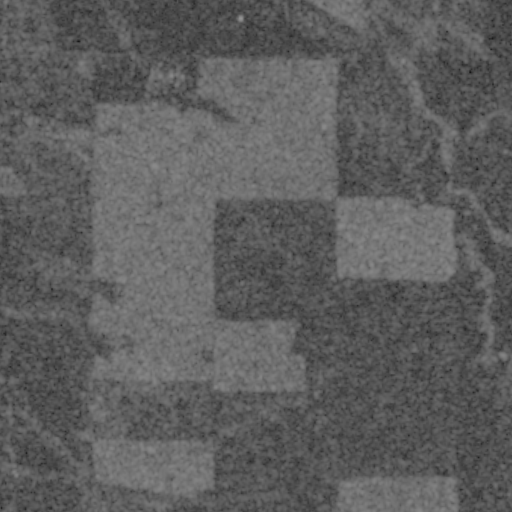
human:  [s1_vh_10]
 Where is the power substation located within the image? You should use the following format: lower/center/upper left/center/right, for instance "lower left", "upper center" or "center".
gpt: The power substation is located in the lower left of the image.
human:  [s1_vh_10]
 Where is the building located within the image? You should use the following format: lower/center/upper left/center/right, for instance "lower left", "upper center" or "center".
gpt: The building is located in the upper left of the image.
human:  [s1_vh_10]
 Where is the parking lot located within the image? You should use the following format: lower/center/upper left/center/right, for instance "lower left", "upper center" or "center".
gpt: There is no parking lot in the image.

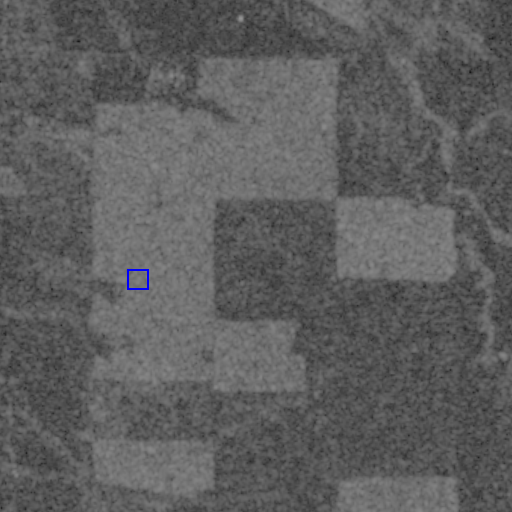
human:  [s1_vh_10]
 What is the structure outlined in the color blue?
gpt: The structure outlined in blue is a building.
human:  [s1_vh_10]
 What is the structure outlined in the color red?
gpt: There is no red outline.